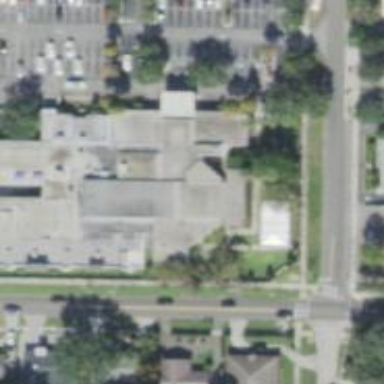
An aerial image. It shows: School.